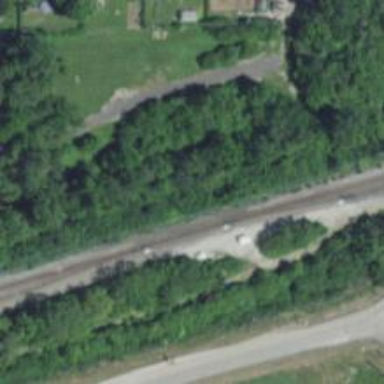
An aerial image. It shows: Junction on the railway.